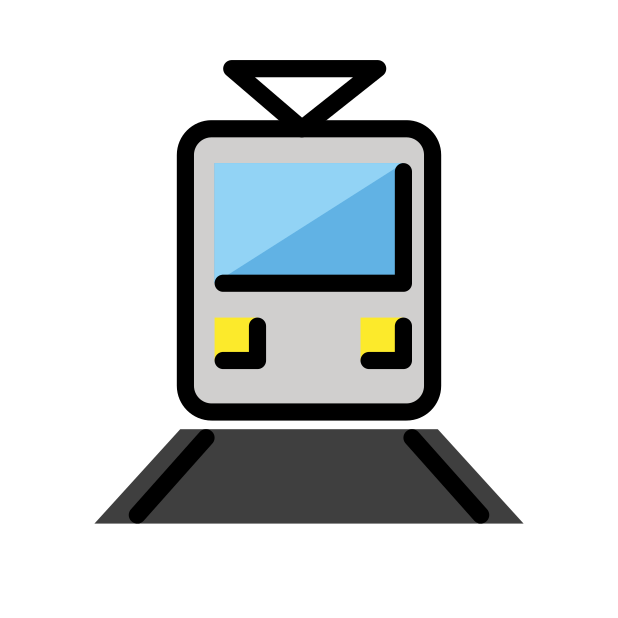
tram